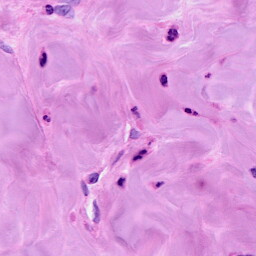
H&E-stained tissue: Breast